Question: I've included an image because I couldn't quite describe it in words. But basically I'm looking to achieve this shape of a "tab" in the best way possible.
I know there's been questions about this before, using some new css3 tricks to rotate pieces into place, but I've never quite seen anything quite like this. Behind where there is currently the greenish-blue colour, there will be an image most likely. The red lines represent content on the page.
I've accomplished this in the past using a .png file with that little curved bit in it, but I hate doing that.

Also I've seen this:
<URL>
But it's not quite what I'm looking for, but if there's a similar solution, I'm open to that.
I also need a way for the 'div' to carry on to the far right edge of the screen, while still keeping the left part of the tab fixed in place.
SOLUTION FROM @chipChocolate.py
I used the solution from chip but I swapped it so that the tab was the svg element:
'''
<svg viewBox="0 0 960 70" preserveAspectRatio="none">
<path fill="#008882" d="M0,61c0,0,141,0,215.5,0C294,61,358,0.3,423.5,0.3c35,0,536.5,0,536.5,0v69.5H0V61z"/>
</svg>
'''
Swapped the colour so that you could see it on here.
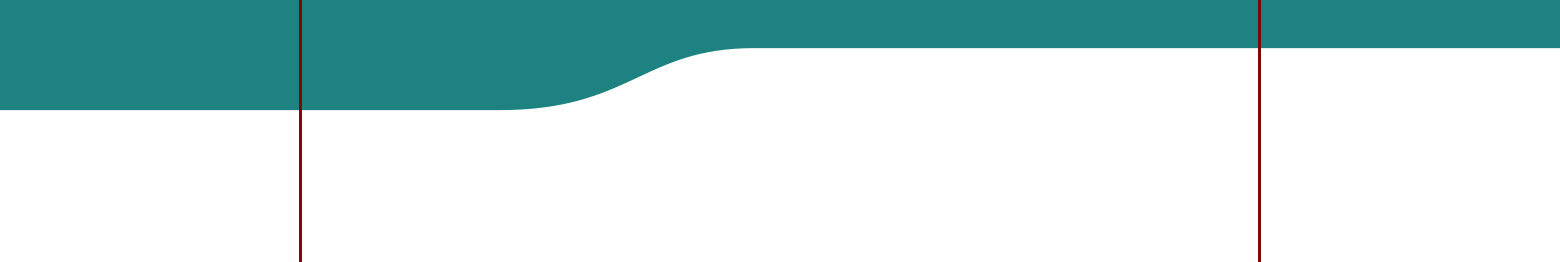
Answer: - Use 'svg'.
'''
<svg width="100%" height="84" viewBox="0 0 700 84" preserveAspectRatio="none">
<path d="M0,0 h700 v30 h-280 c-60,0 -60,15 -100,30 c-10,4 -15,5 -35,6 h-285" fill="#008882" />
</svg>
'''